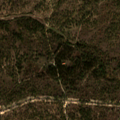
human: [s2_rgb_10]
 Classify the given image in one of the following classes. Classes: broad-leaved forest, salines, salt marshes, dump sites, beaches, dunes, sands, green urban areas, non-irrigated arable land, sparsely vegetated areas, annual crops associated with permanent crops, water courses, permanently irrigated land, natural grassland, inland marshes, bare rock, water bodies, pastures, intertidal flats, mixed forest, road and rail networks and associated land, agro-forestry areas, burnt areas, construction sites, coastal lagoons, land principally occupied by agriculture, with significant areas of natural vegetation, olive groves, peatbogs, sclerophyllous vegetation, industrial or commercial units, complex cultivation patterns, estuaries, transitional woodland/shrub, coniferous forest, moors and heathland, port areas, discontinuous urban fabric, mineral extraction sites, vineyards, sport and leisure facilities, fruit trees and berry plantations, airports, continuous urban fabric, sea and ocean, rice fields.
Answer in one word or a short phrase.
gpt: broad-leaved forest